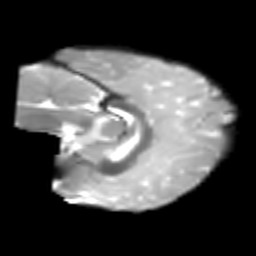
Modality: T2w
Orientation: sagittal
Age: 7
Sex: male
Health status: healthy